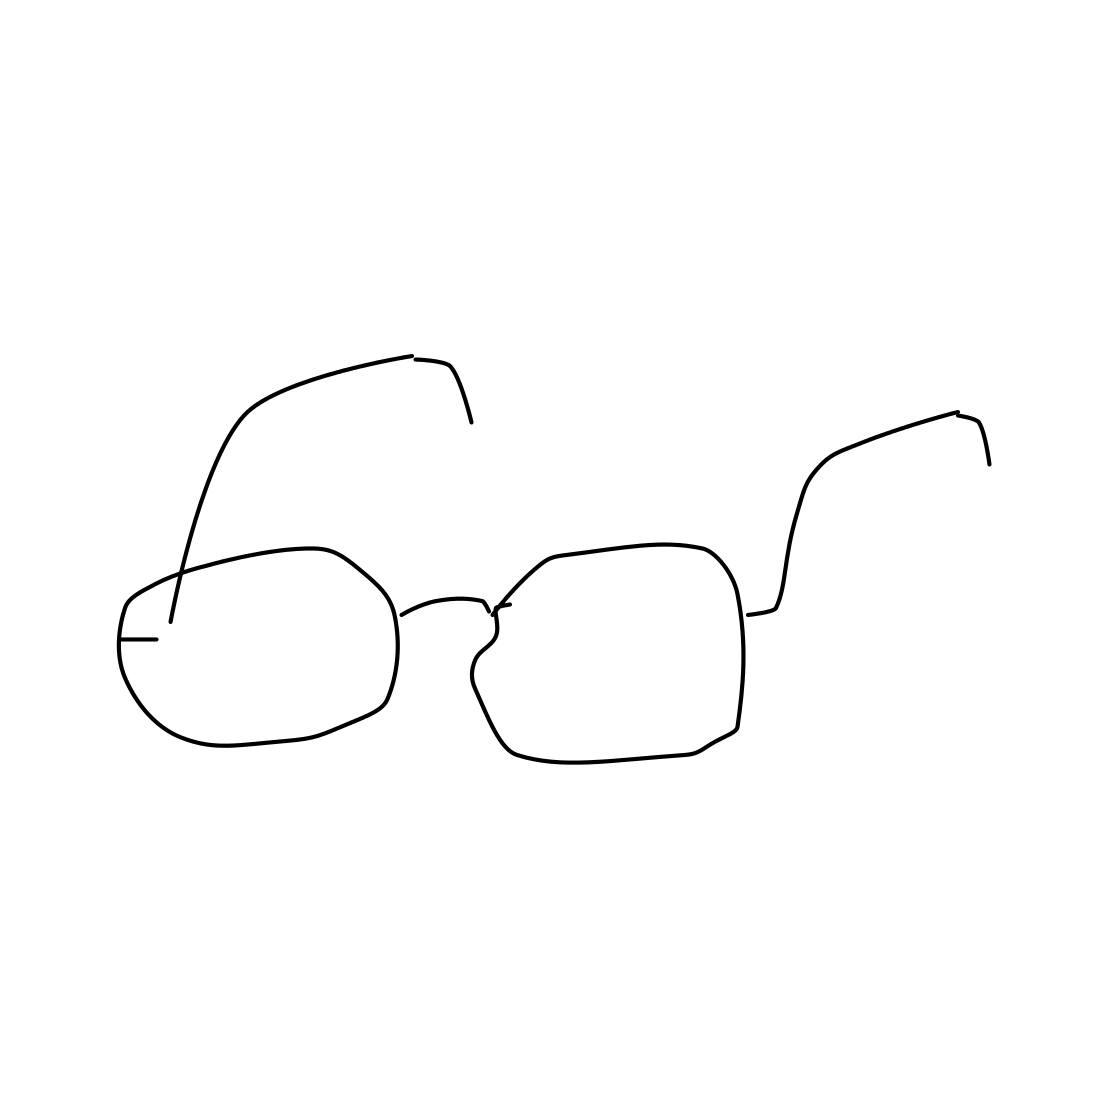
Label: eyeglasses